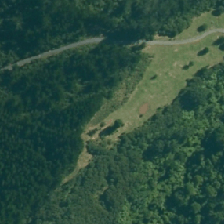
Land cover: low_producing_grassland